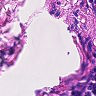
Metastatic tissue present: no